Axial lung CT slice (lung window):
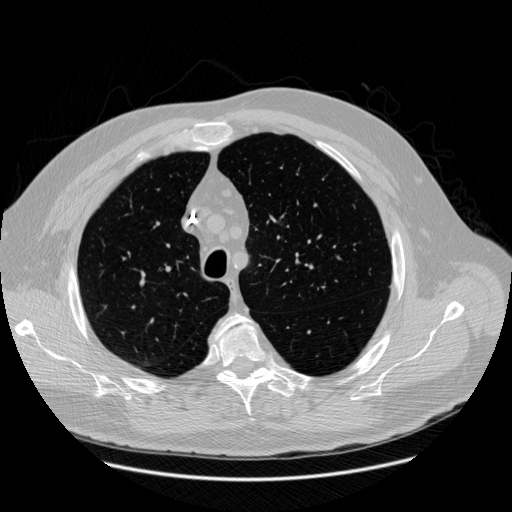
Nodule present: no